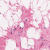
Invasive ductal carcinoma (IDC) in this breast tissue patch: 0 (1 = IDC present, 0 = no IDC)